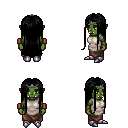
a pixel art fantasy rpg character, female body template, orc, green skin, white tunic, robe skirt, black extra-long hairstyle, iron tiara, leather bracers, metal boots, four views (front, back, left, right), 2x2 character sprite sheet, small pixel art, hard edges, no anti-aliasing